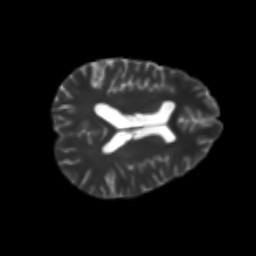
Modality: T2w
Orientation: axial
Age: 24
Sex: male
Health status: healthy
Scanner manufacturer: philips
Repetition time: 7.384 s
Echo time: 0.08599 s